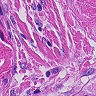
Metastatic tissue present: yes